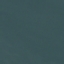
Label: SeaLake